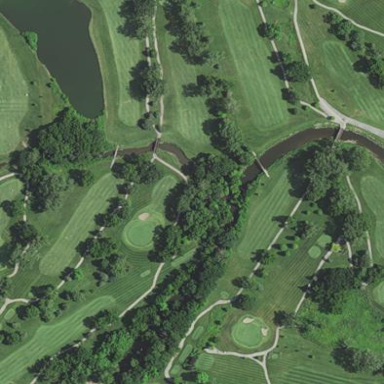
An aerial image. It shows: Golf course.